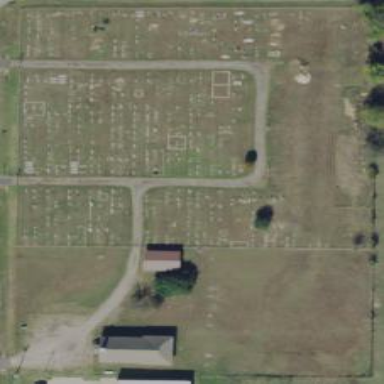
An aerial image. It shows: Cemetery.